Interaction volume radius: 5 \u00c5
Interaction volume height: 10 \u00c5
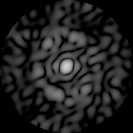
Disorder parameter: 0.7384